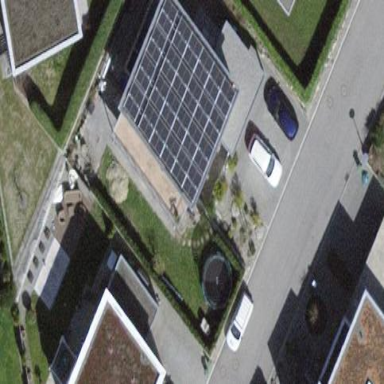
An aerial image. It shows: Solar power generator with photovoltaic panels.